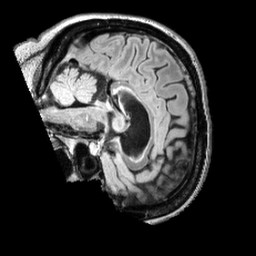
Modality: FLAIR
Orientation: sagittal
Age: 31
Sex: female
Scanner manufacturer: siemens
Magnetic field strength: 3 T
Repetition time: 5 s
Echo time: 0.387 s